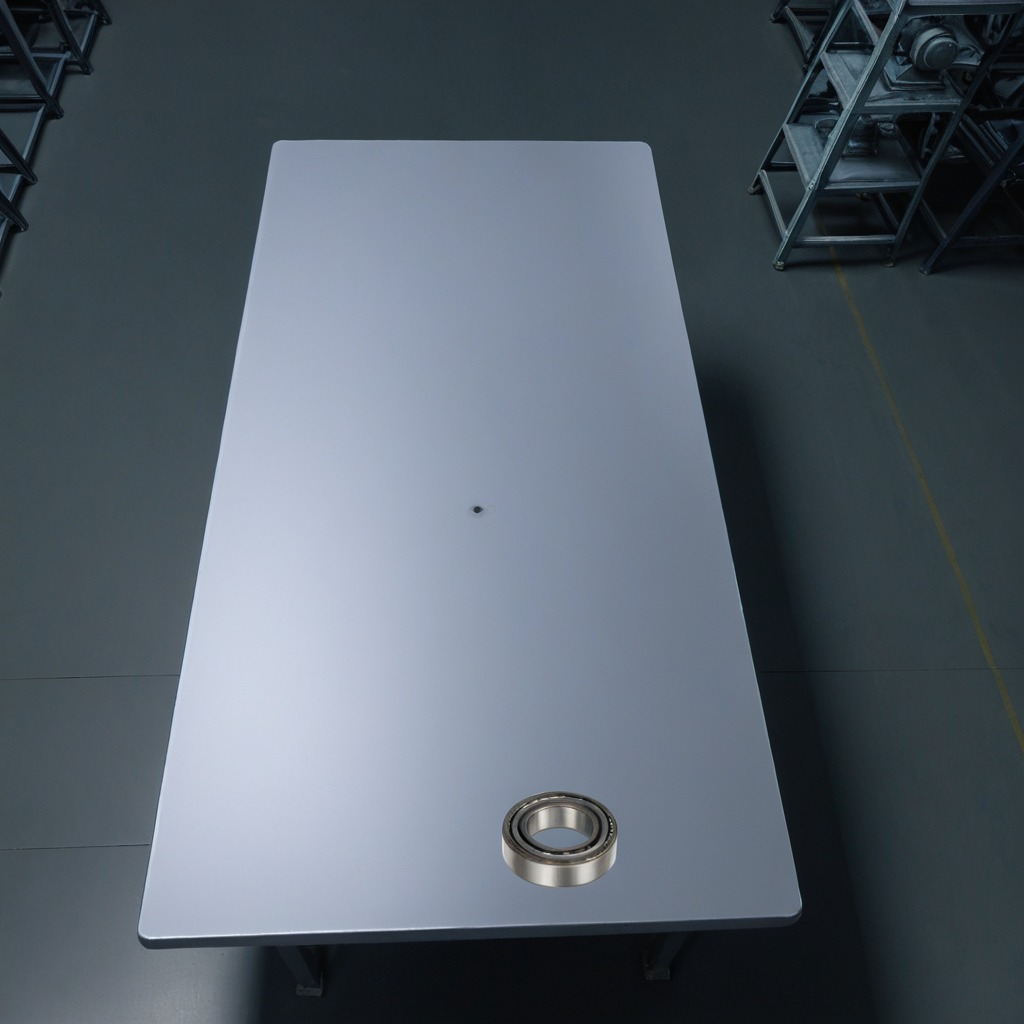
A metal ball bearing is lying on the clean empty table in the basement in the evening.